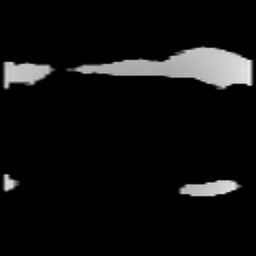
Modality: T2w
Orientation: coronal
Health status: healthy
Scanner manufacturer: siemens
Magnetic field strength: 3 T
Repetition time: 10 s
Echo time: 0.092 s